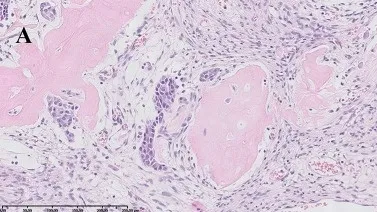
Histopathological images. (A) Hepatoblastoma, mixed epithelial-mesenchymal subtype: areas of embryonal epithelial type cells, primitive mesenchyme and osteoid formation. HE, magnification 200x.
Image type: pathology (h&e)